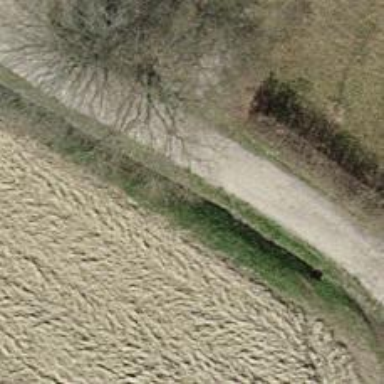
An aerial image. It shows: Ditch serving as waterway.